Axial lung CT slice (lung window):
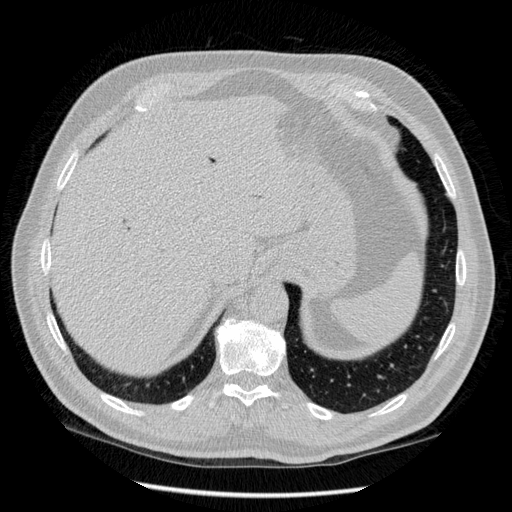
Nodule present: no